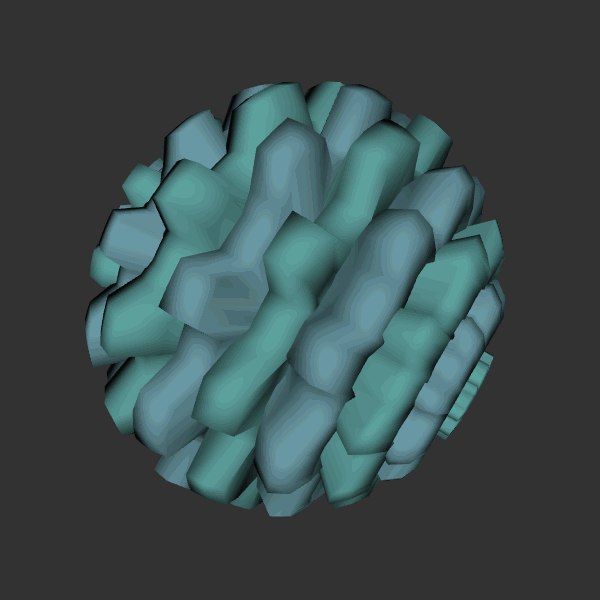
Background: dark